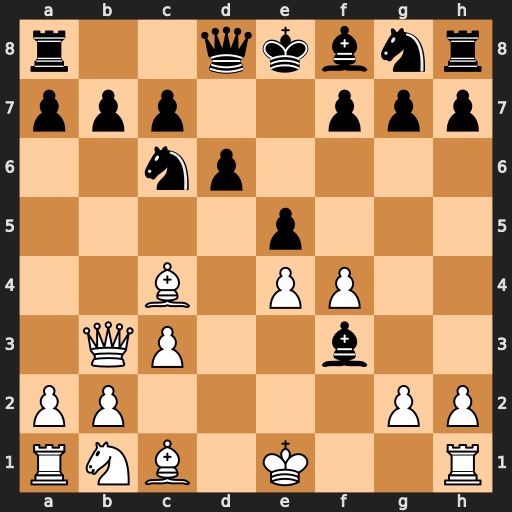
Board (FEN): r2qkbnr/ppp2ppp/2np4/4p3/2B1PP2/1QP2b2/PP4PP/RNB1K2R
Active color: w
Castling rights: KQkq
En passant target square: -
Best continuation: Bxf7+ Kd7 Qe6#